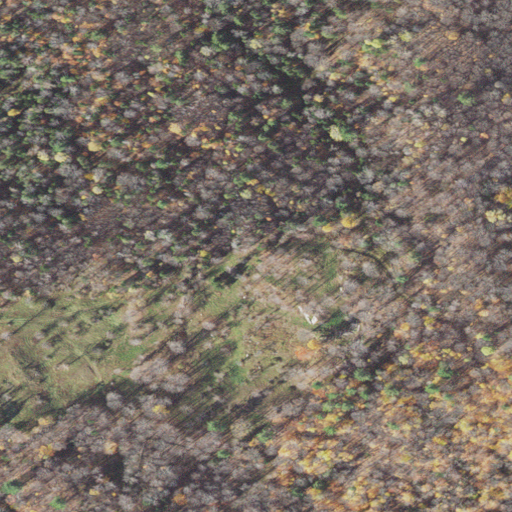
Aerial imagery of ridge(s) in Vermont named Sanborn Ridge containing deciduous forest, mixed forest, and evergreen forest